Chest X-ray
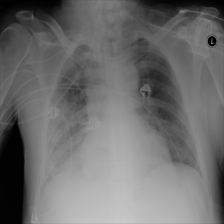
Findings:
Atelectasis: negative
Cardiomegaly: negative
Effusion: negative
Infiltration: positive
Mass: negative
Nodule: negative
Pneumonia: negative
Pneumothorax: negative
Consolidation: negative
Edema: negative
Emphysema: negative
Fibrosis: negative
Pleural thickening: negative
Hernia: negative